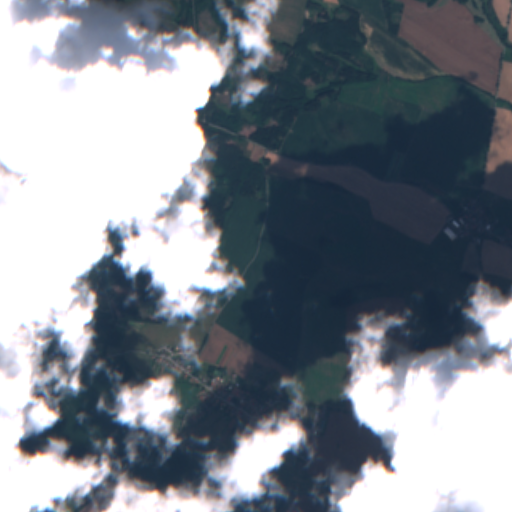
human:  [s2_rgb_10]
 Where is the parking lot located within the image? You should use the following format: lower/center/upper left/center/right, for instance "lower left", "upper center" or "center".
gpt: The parking lot is located in the lower center of the image.
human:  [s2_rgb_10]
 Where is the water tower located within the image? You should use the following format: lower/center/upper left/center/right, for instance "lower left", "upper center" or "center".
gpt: The water tower is located in the lower left of the image.
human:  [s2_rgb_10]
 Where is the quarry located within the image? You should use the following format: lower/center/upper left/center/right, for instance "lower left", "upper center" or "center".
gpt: There is no quarry in the image.